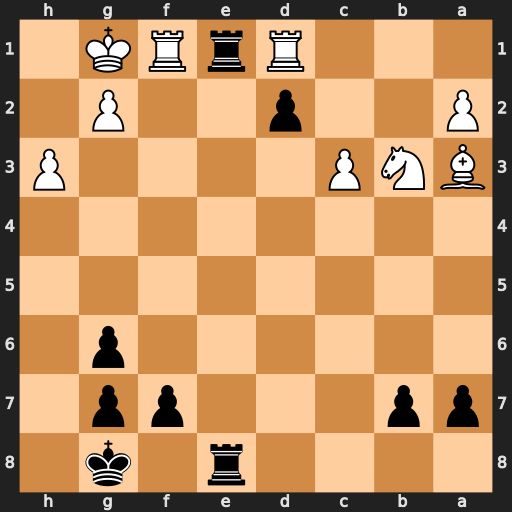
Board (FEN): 4r1k1/pp3pp1/6p1/8/8/BNP4P/P2p2P1/3RrRK1
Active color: b
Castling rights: -
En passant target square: -
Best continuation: Rxd1 Rxd1 Re1+ Kf2 Rxd1